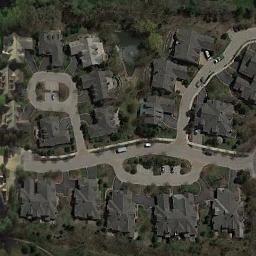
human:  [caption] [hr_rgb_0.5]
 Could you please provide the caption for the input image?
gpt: The medium residential is on the grass next to some trees and road .

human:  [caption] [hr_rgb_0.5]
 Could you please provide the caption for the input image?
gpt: The medium residential area has lots of neatly arranged houses along the roads .

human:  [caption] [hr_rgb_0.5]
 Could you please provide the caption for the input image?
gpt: Many buildings are in medium residential area .

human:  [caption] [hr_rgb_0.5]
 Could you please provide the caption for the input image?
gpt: Houses in medium-sized residential areas are built on either side .

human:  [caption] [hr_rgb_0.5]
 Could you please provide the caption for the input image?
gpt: There are some black buildings on green lawns on the  medium residential area .